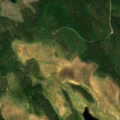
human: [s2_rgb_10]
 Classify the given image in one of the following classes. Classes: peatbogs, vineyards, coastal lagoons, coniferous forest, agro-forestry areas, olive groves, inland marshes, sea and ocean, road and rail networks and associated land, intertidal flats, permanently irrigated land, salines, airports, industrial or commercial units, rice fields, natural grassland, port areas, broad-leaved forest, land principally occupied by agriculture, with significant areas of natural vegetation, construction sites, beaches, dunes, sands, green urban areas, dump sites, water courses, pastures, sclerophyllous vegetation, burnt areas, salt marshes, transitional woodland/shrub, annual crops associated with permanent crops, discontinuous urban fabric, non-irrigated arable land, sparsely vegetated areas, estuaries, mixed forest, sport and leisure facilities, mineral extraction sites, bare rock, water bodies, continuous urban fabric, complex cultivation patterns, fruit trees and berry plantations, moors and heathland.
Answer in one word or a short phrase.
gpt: coniferous forest, peatbogs